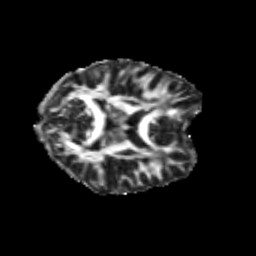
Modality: FA
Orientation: axial
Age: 23
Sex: female
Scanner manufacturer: siemens
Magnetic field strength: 3 T
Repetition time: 3.5 s
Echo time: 0.113 s